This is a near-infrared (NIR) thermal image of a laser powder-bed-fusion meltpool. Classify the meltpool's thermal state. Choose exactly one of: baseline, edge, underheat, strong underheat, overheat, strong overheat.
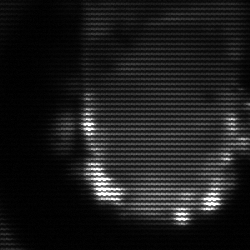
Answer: baseline